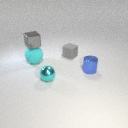
small gray rubber cube behind small cyan metal sphere